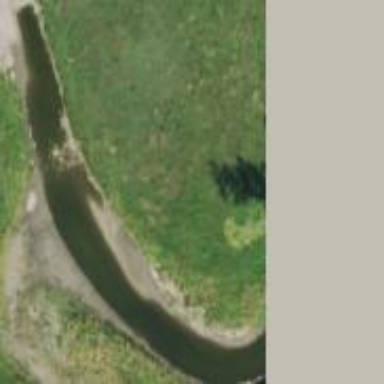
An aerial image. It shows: River flowing through natural landscape.